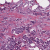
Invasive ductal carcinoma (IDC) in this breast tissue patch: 1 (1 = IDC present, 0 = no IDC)